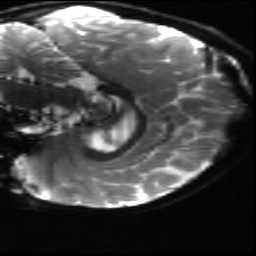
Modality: sbref
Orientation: sagittal
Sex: male
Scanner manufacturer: siemens
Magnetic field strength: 3 T
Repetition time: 5 s
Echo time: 0.07 s